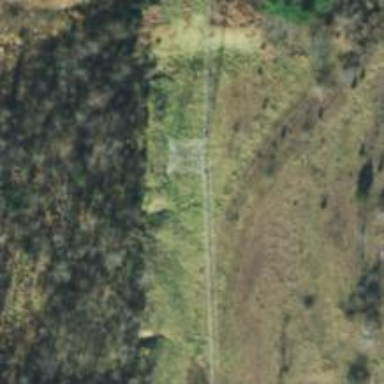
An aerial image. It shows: Lattice structure tower.